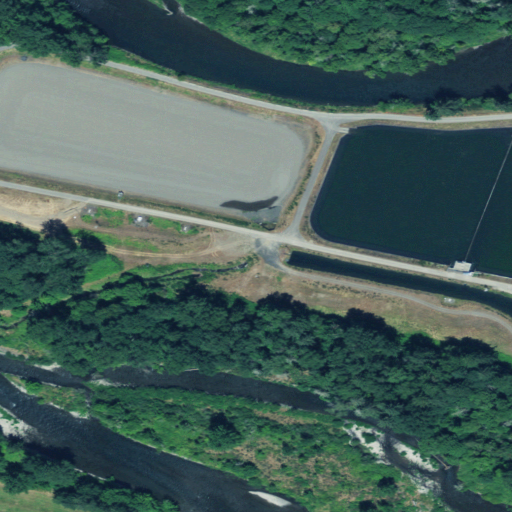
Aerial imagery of island in Oregon named Stayton Island containing woody wetlands, herbaceous wetlands, open water, pasture, medium intensity development, high intensity development, grassland, low intensity development, and open development